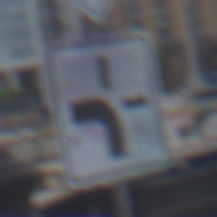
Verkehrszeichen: VerlaufVorfahrtsstrasse1
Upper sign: Vorfahrtsstrasse
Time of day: MorningAfternoon
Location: Outdoor (Urban)
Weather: Overcast
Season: NotSpecified
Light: Natural